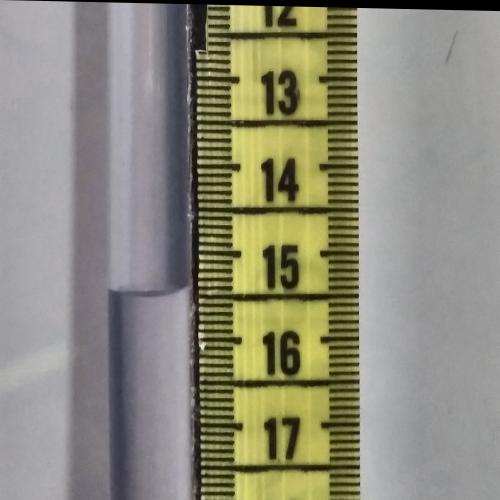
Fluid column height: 15.4 cm